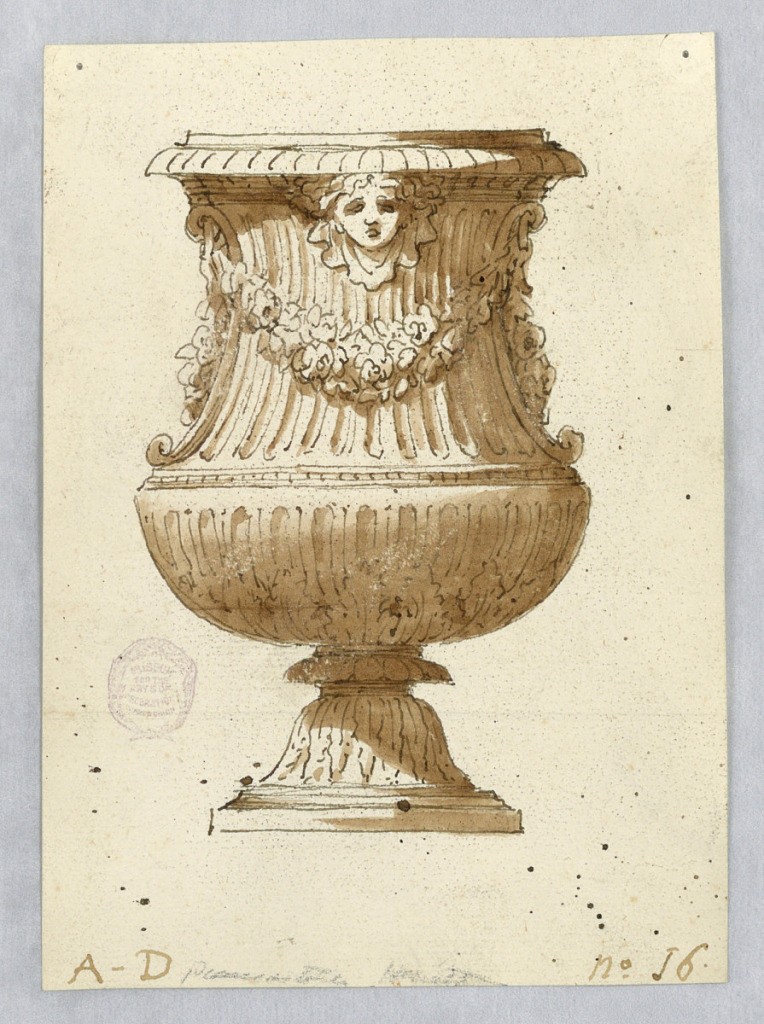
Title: Project for a Vase
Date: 1800–1835
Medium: Pen and ink, brush and watercolor on paper
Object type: Drawing
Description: Elevation of a vase. Bottom decorated with acanthus leaves. Swags across body at top and mask under lip.